Field crop: maize
Growth stage: 1
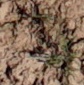
Species: lolium